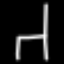
Label: chair